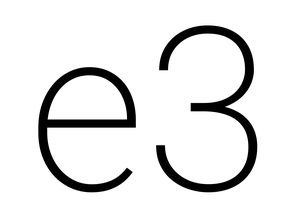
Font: Roboto_ExtraLight